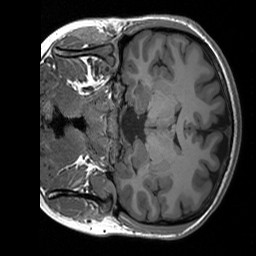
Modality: T1w
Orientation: coronal
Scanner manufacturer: siemens
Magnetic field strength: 3 T
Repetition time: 1.76 s
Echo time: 0.0022 s